Question: 1 question: How to enable menu button below my activity as shown in images. because action bar i have already disabled. Action bar i dnt have use in my app so i disabled it. currently i am using linear layout as my bar.. i want to enable only menu as shown in images. plz help me guys.. thanks u in advance.
currently i am using whole application action bar disable.
'''
<style name="MyTheme" parent="@android:style/Theme.Holo.NoTitleBar">
'''
currently android version 11..
In mainfest.xml
'''
<application
android:icon="@drawable/mplebicon"
android:label="@string/app_name"
android:hardwareAccelerated="true"
android:theme="@style/MyTheme">
'''

'''
OR
'''
2 question: i am not using action bar in my app...i made it disable in this way
'''
<style name="MyTheme" parent="@android:style/Theme.Holo.NoTitleBar">
'''
My question is how to enable only menu in my actvity in linear layout or any layout. I dnt want that default menu in action bar.
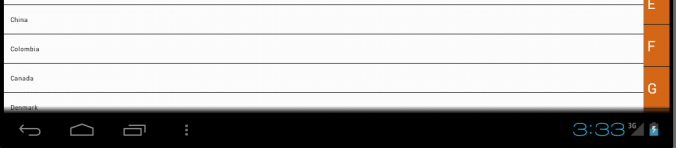
Answer: Your question is kind of unclear, do you want the Action bar at the bottom to always be visible? If so then you shouldn't need to do anything in android. Just remove the top bar by using:
'''
android:theme="@android:style/Theme.Black.NoTitleBar"
'''
I would read through <URL>